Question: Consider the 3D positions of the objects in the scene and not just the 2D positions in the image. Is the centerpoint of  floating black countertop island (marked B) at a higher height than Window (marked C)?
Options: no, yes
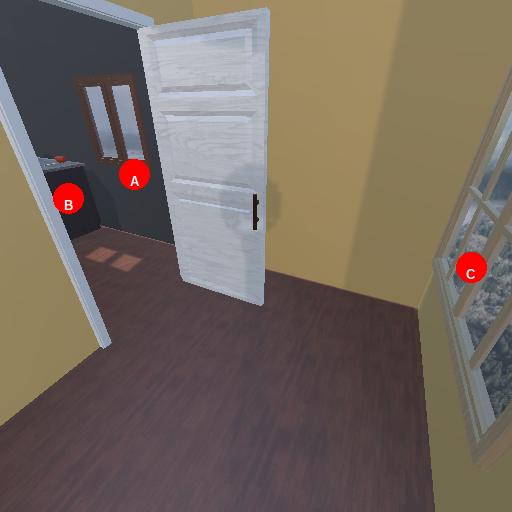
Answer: no